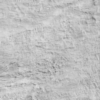
Label: not_dusty